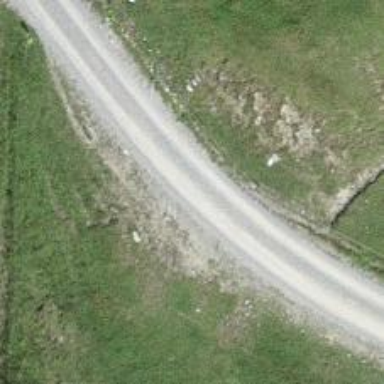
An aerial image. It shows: Gravel track with grade 1 tracktype.